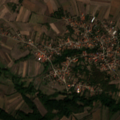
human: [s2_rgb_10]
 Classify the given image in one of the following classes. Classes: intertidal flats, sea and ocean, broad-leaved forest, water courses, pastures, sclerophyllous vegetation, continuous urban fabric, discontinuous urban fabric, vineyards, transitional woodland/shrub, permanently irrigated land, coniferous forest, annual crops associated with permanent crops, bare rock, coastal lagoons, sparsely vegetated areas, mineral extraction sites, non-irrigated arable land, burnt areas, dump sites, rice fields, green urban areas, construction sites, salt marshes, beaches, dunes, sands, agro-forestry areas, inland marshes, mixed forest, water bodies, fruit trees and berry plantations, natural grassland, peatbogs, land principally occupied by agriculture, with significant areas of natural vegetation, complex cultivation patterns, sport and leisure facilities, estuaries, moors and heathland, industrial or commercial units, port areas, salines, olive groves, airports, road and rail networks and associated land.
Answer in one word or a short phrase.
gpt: discontinuous urban fabric, non-irrigated arable land, complex cultivation patterns, land principally occupied by agriculture, with significant areas of natural vegetation, broad-leaved forest